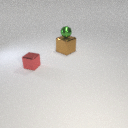
large brown metal cube below small green metal sphere